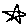
Label: star